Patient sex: M
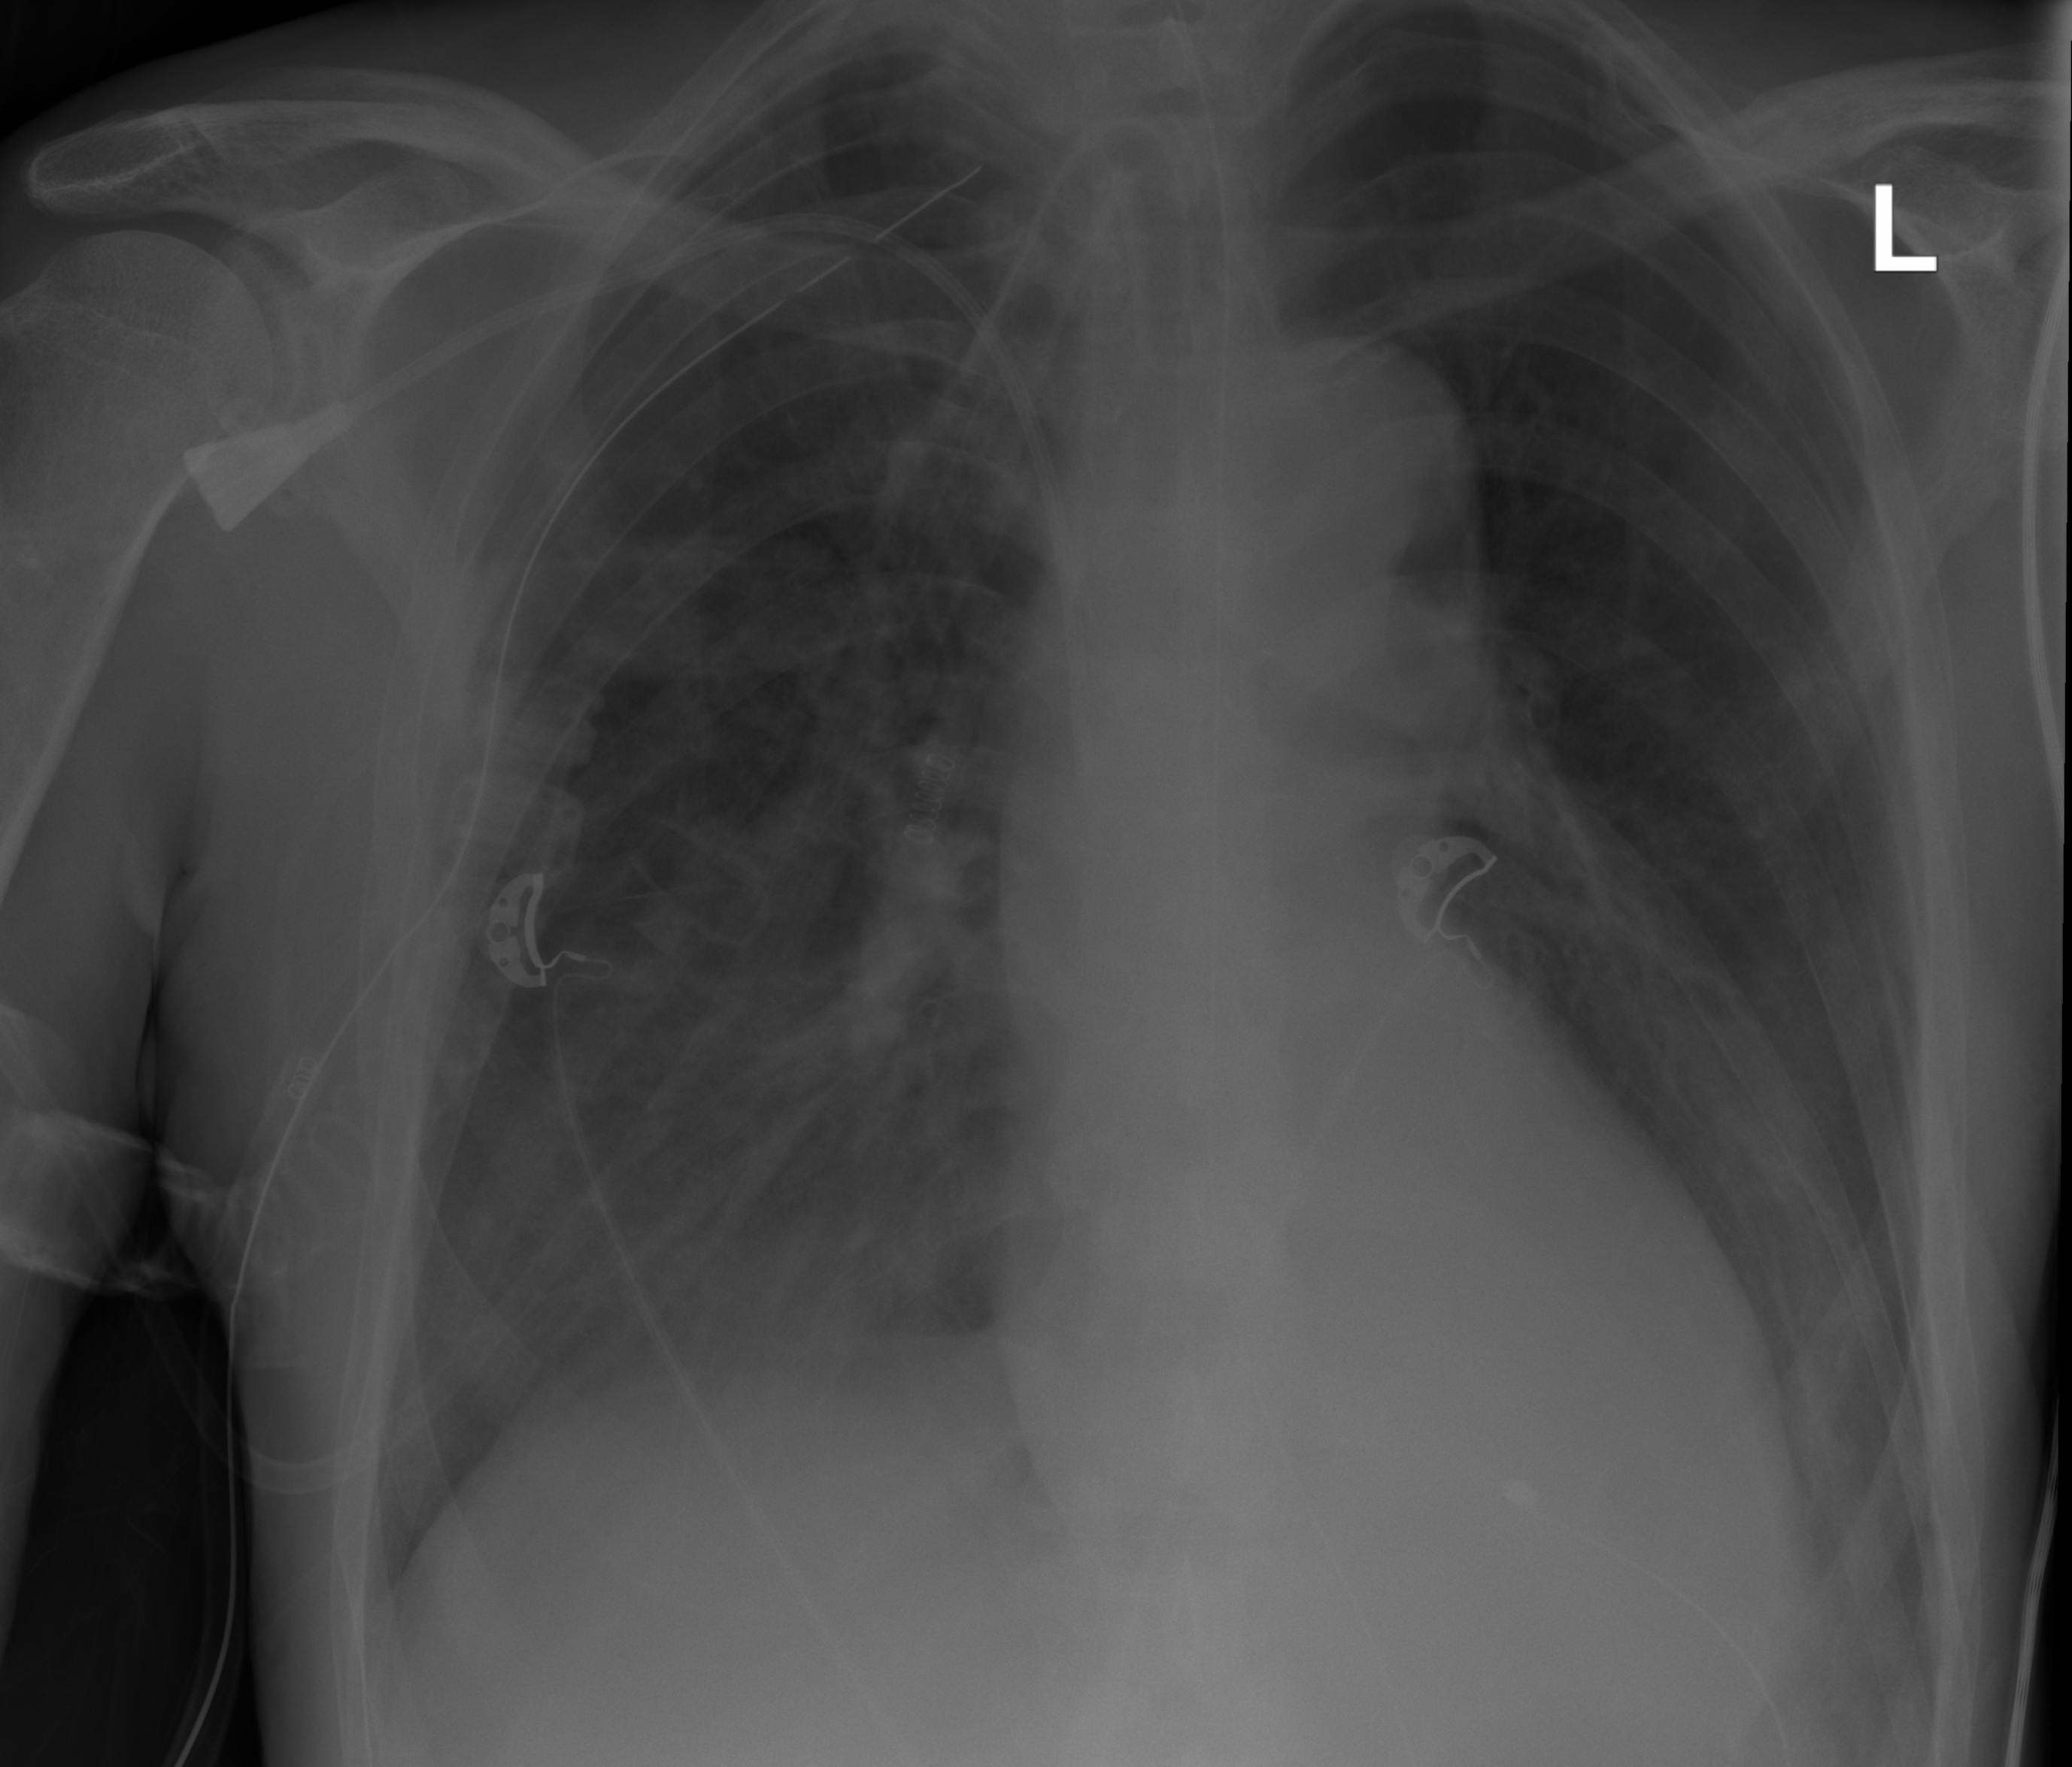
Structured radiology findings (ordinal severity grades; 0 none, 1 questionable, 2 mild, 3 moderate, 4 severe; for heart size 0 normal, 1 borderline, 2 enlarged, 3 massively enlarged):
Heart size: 0
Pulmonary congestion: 0
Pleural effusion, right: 2
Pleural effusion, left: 2
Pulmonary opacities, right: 3
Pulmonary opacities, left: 0
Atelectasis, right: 2
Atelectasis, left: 0